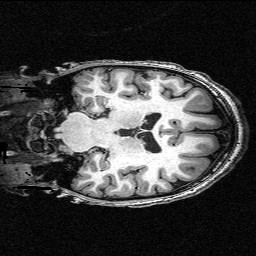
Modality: T1w
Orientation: coronal
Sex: female